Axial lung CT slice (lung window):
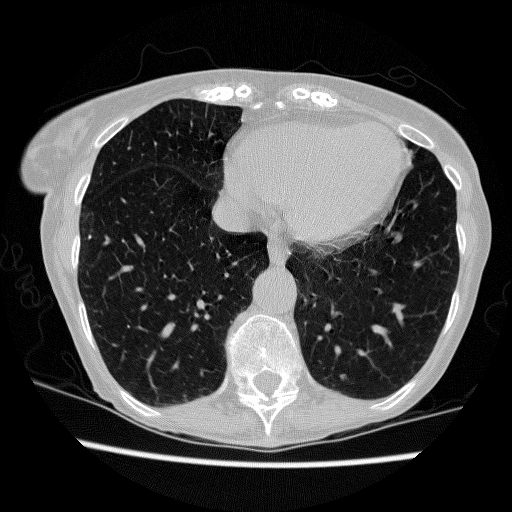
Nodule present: no